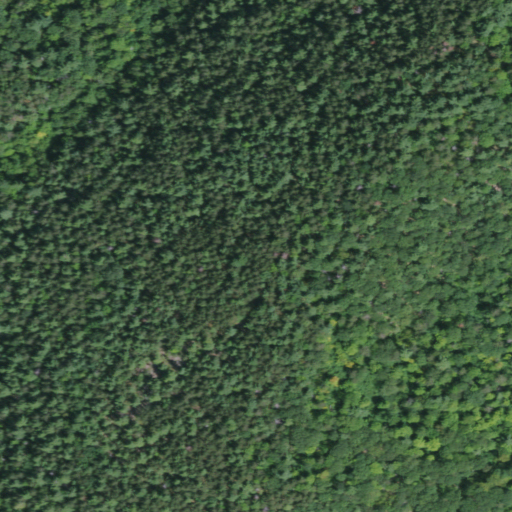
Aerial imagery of mountain in New York named Fernette Mountain containing evergreen forest, deciduous forest, and woody wetlands